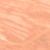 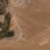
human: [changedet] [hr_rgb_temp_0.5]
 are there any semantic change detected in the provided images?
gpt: A residence was created in the desert on the left.